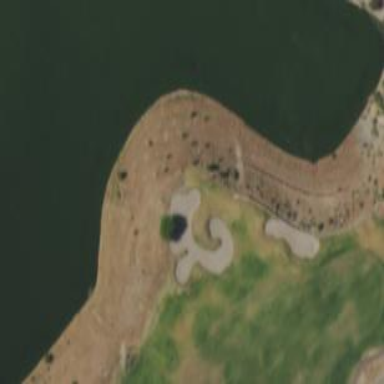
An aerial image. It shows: Water hazard in golf course. The hazard is natural water feature.